Question: I wrote a demo with swift 3.0 and wrapped a 'UICollectionView' with a custom view. Lazy loading of collecionView and set the current view as the data source, but in the custom view extension to comply with 'UICollectionViewDataSource' direct error. How to deal with it?
code:
'''
fileprivate let ContentCellID = "ContentCellID"
class PageContentView: UIView {
// MARK:- lazy attributes
fileprivate lazy var collecionView : UICollectionView = {
// 1.create layout
let layout = UICollectionViewFlowLayout()
layout.itemSize = self.bounds.size
layout.minimumLineSpacing = 0
layout.minimumInteritemSpacing = 0
layout.scrollDirection = .horizontal
// 2.create UICollectionView
let collecionView = UICollectionView(frame: CGRect.zero, collectionViewLayout: layout)
collecionView.showsHorizontalScrollIndicator = false
collecionView.isPagingEnabled = true
collecionView.bounces = false
collecionView.dataSource = self
// register cell
collecionView.register(UICollectionViewCell.self, forCellWithReuseIdentifier: ContentCellID)
return collecionView
}()
// MARK:- define attributes
fileprivate var childVcs : [UIViewController]
fileprivate var parentVc : UIViewController
// MARK:- custom constructor
init(frame: CGRect, childVcs : [UIViewController], parentVc : UIViewController) {
self.childVcs = childVcs
self.parentVc = parentVc
super.init(frame: frame)
setupUI()
}
required init?(coder aDecoder: NSCoder) {
fatalError("init(coder:) has not been implemented")
}
}
'''
'''
extension PageContentView {
fileprivate func setupUI() {
for childVc in childVcs {
parentVc.addChildViewController(childVc)
}
addSubview(collecionView)
collecionView.frame = bounds
}
}
'''
'''
extension PageContentView : UICollectionViewDataSource {
func numberOfSections(in collectionView: UICollectionView) -> Int {
return childVcs.count
}
func collectionView(_ collectionView: UICollectionView, cellForItemAt indexPath: IndexPath) -> UICollectionViewCell {
let cell = collecionView.dequeueReusableCell(withReuseIdentifier: ContentCellID, for: indexPath)
let childVc = childVcs[indexPath.row]
childVc.view.frame = cell.contentView.bounds
cell.contentView.addSubview(childVc.view)
return cell
}
}
'''

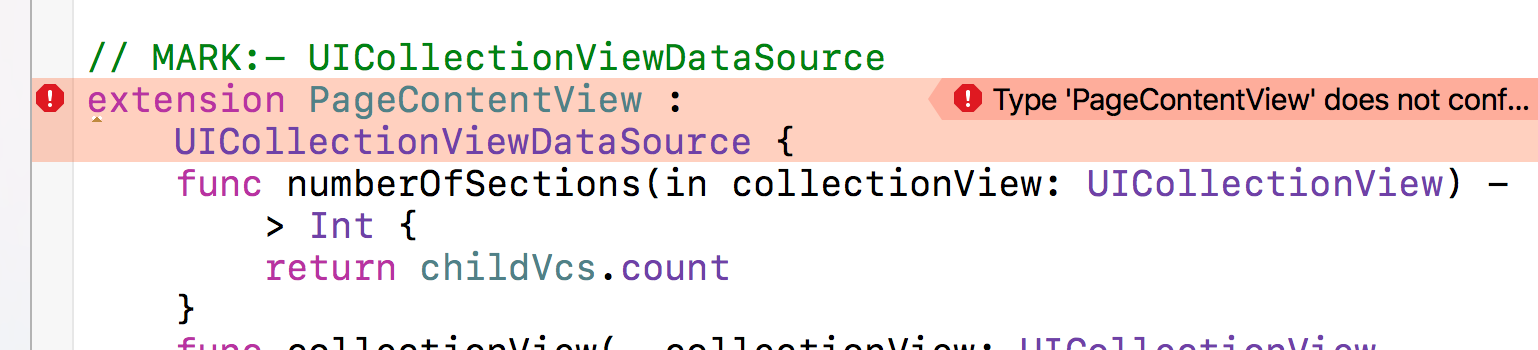
Answer: You forgot to implement required method 'collectionView(_:numberOfItemsInSection:)', implement it.
'''
func collectionView(_ collectionView: UICollectionView, numberOfItemsInSection section: Int) -> Int {
return childVcs.count
}
'''
The method <URL>' that I have added above.